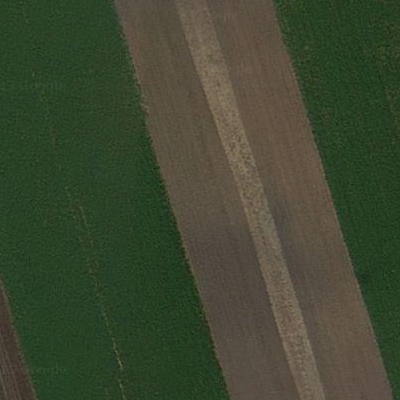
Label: Field